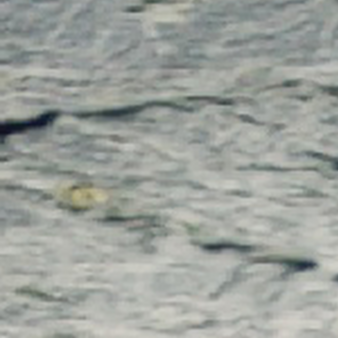
Label: other